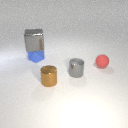
small gray metal cylinder to the left of small red rubber sphere